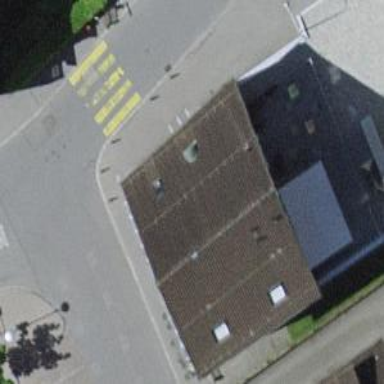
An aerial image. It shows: Bakery.